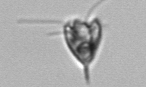
Label: Pyramimonas_longicauda